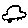
Label: car